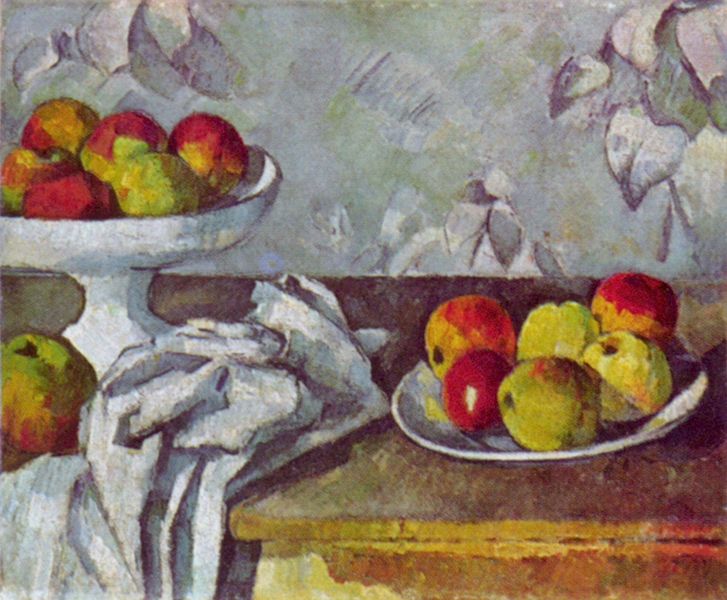
Titel: Stilleben mit Äpfeln und Fruchtschale
Künstler: Paul Cézanne
Standort: Kobenhavn
Institution: Ny Carlsberg Glyptotek
Schlagwörter: baum, blau, blätter, dunkel, gemälde, mann, schatten, weiß, cezanne, gelb, grün, impressionismus, kubismus, ocker, äste, braun, frankreich, grau, hell, hintergrund, holz, licht, orange, raum, schwarz, tisch, türkis, zimmer, haus, obst, rot, tuch, beige, malerei, muster, ornament, schleife, wand, falten, schale, schüssel, stein, steine, teller, innenraum, signatur, tischdecke, tischtuch, öl, ast, kalt, natur, vögel, busch, pastos, gold, stoff, stoffe, tücher, decke, blatt, girlande, pflanze, pflanzen, kontrast, genre, frucht, früchte, keramik, schalen, stilleben, stillleben, hellblau, apfel, topf, äpfel, sommer, schrank, ecke, moderne, warm, farben, fläche, modern, mauer, formen, violett, blue, folds, red, white, wein, black, dark, duktus, falte, gray, green, grey, painting, room, table, tapete, wall, yellow, glanz, ornamente, tusch, atelier, maler, blanket, flowers, oil painting, reflection, sheet, sheets, tapestry, two, glänzen, glänzend, brown, vase, wallpaper, platte, ölfarbe, ölfarben, striche, strauß, kante, wände, serviette, gefäß, porzellan, paul, form, früchtestillleben, stengel, flora, tischplatte, ranke, wachs, maserung, wood, obstschale, flower, napkin, obstschalen, paul cezanne, picasso, apple, fruit, skin, pfirsich, kühl, reif, waagerecht, flat, light, plants, pfirsiche, drawing, porzelan, gefäße, color, shadow, gree, illustration, etagere, tempera, porcellan, atellier, frisch, peach, drape, drapery, marble, still life, franzose, steinzeug, basket, leaves, vorläufer, colors, shine, study, kuhle, abstraction, cloth, impressionist, towel, cubism, waagrecht, leave, shell, tablecloth, obstteller, dish, cesanne, plate, pedestal, shirt, attellier, bowl, strichen, leafs, malweise, fruits, linen, stillife, tissue, post-impressionist, platter, tray, inside, apples, ceszanne, kontreaste, impressionistische malweise, strichiger pinselduktus, pear, tischtucch, cessane, clothe, peaches, obstschlae, nature morte, petal, crumpled, pears, highlight, stems, pedistal, bowls, rag, mango, food snacks, blancet, colros, fuits, stiileben, aepfel auf dem tisch, glossy, european art, loth, blowl, nonrealistic